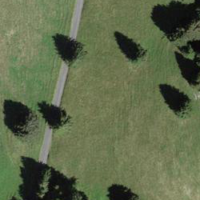
EUNIS habitat code: 24
Species observed at this site:
Narcissus poeticus
Bistorta officinalis